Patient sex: M
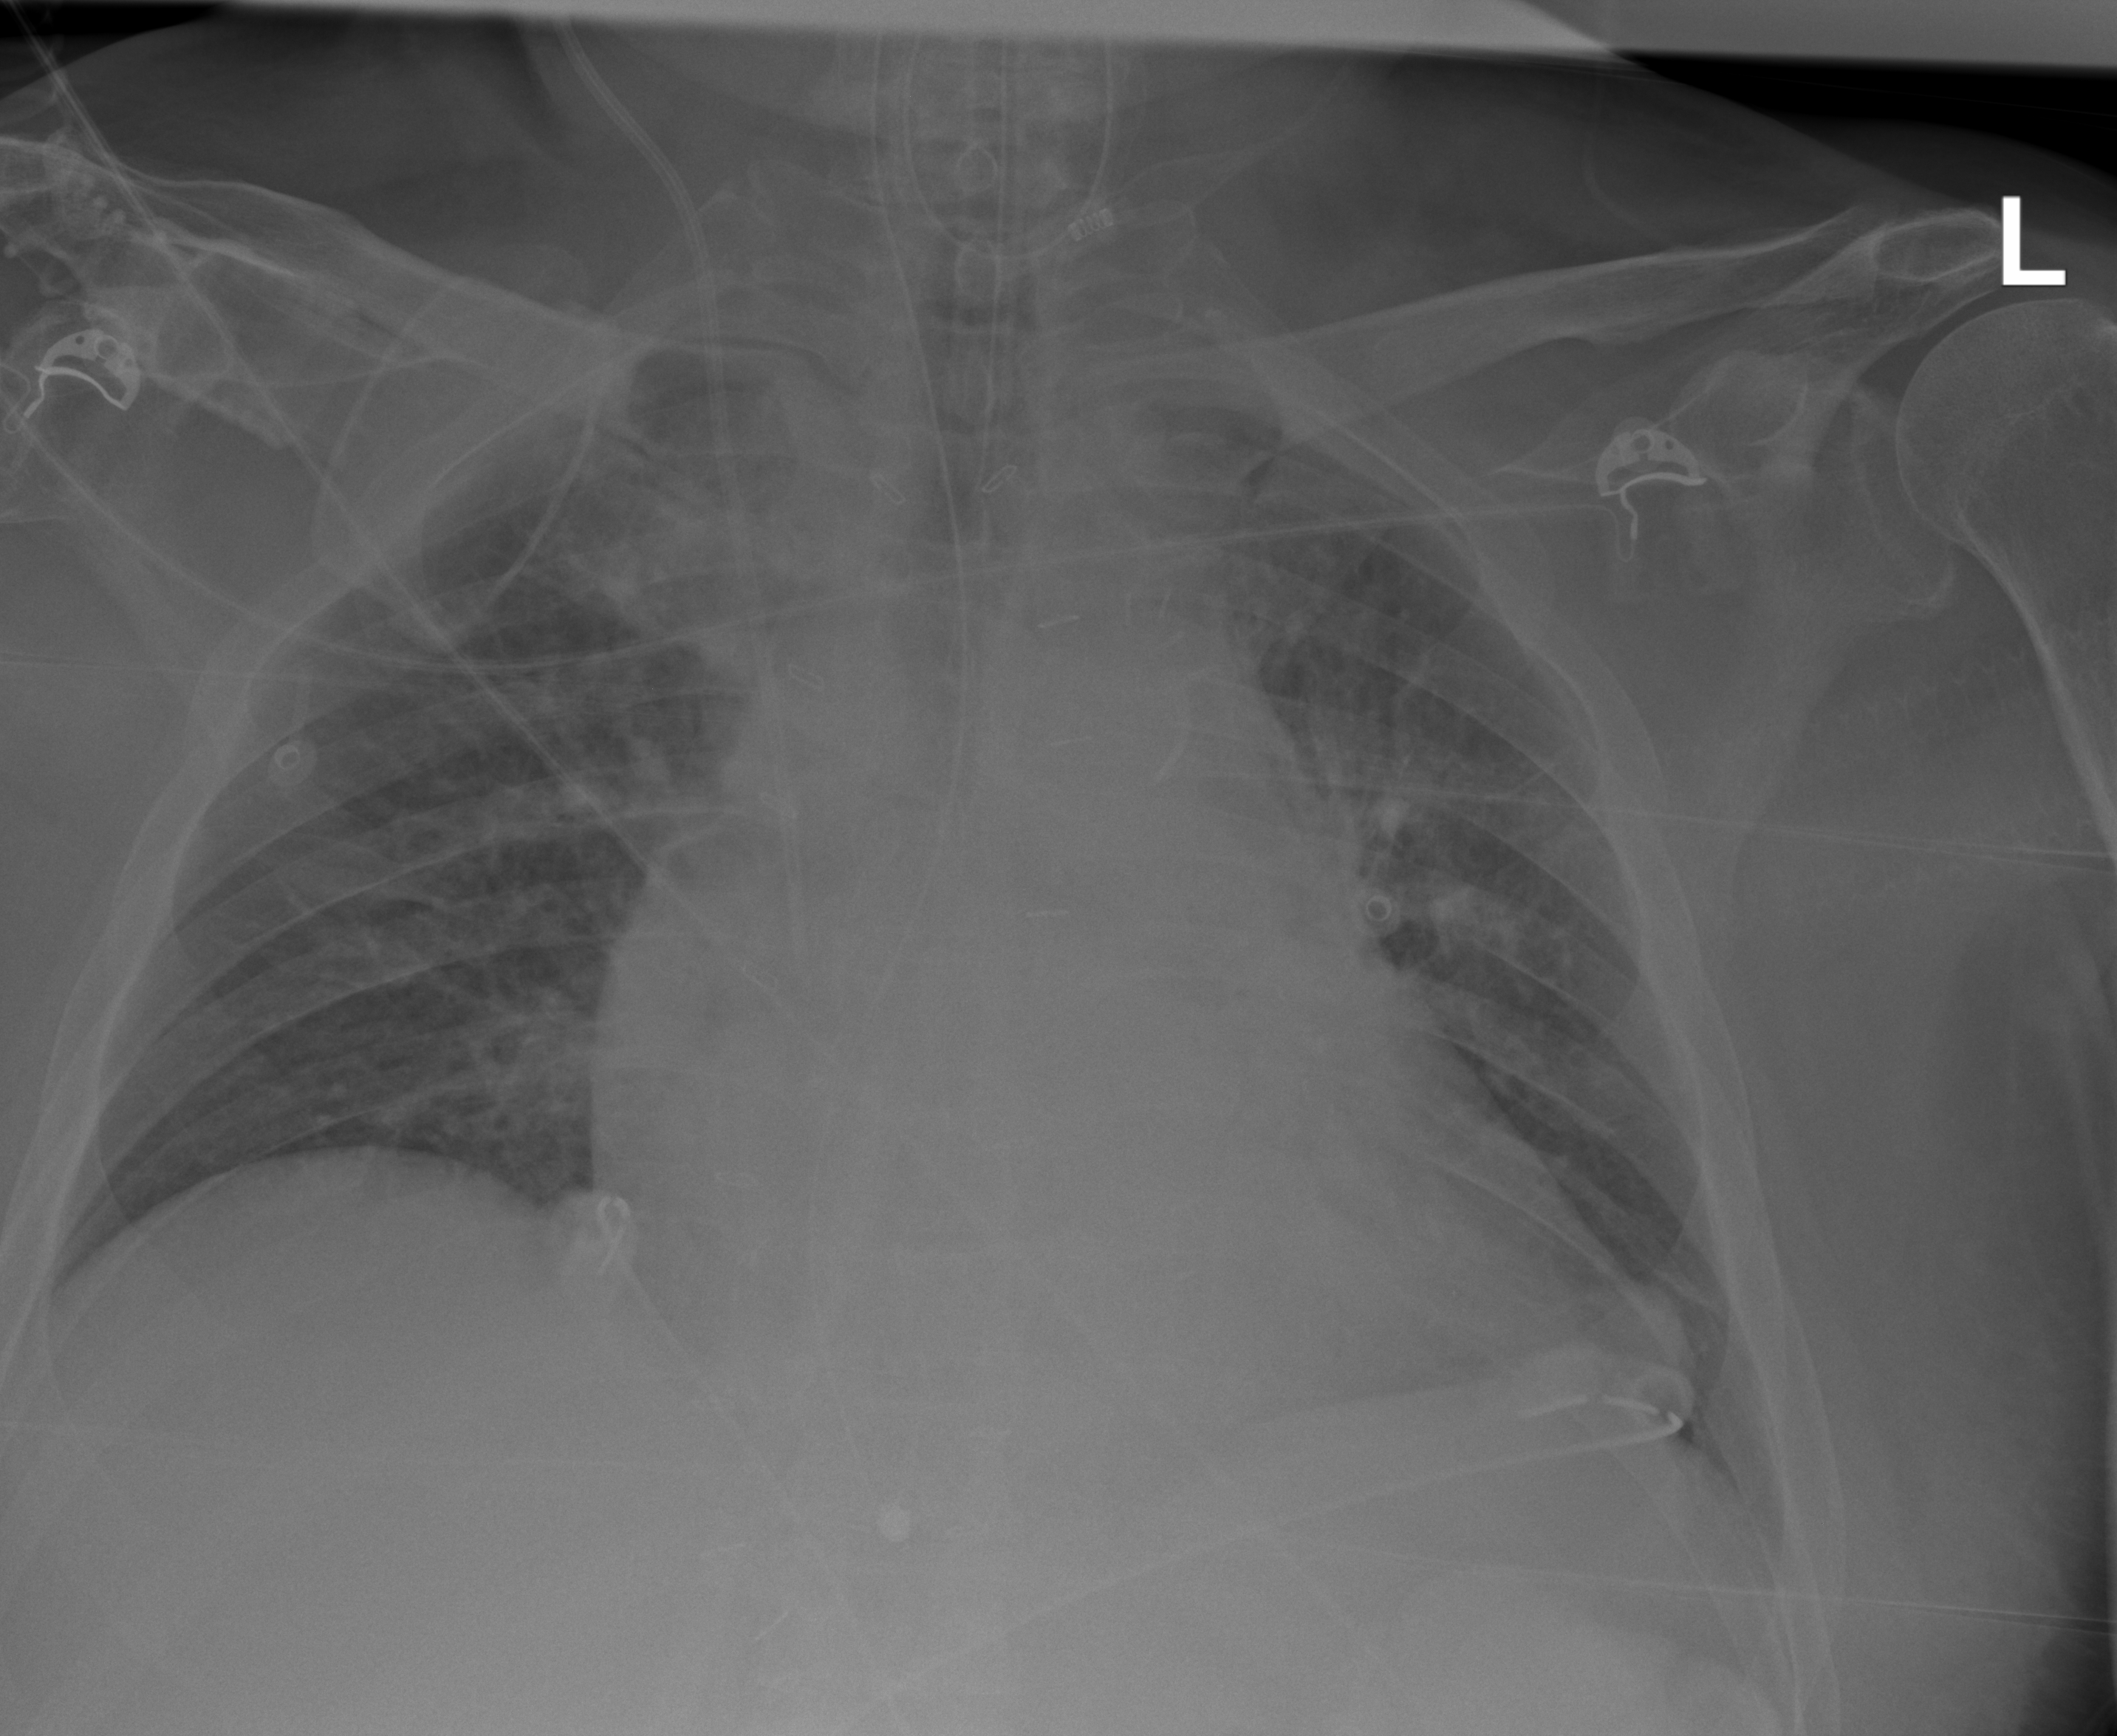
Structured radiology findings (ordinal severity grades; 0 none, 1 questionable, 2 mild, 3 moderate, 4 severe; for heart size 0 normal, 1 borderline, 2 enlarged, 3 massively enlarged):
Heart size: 3
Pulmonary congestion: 2
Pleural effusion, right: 0
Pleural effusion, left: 0
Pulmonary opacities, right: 2
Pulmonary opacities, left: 2
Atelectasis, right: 0
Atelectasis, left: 2